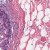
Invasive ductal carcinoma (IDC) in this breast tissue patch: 0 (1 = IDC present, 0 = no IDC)